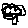
Label: tree